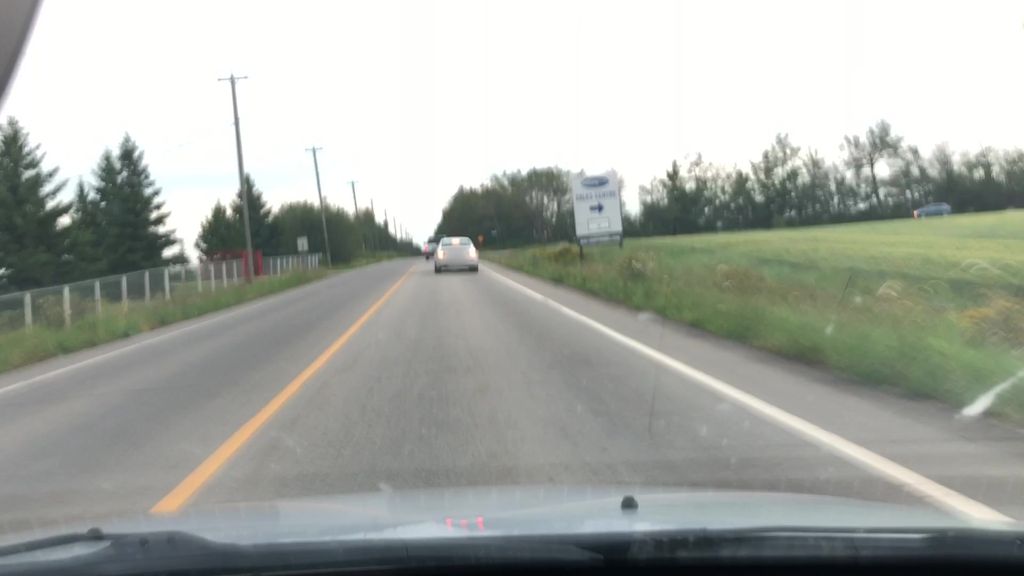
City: edmonton